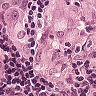
Metastatic tissue present: yes